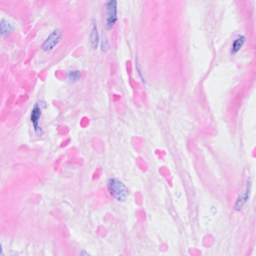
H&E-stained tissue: Breast